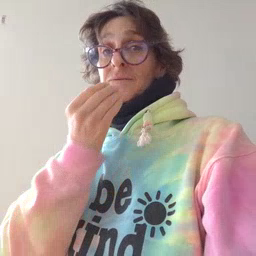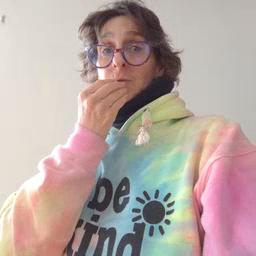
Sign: food